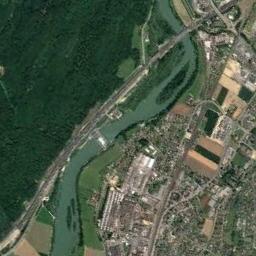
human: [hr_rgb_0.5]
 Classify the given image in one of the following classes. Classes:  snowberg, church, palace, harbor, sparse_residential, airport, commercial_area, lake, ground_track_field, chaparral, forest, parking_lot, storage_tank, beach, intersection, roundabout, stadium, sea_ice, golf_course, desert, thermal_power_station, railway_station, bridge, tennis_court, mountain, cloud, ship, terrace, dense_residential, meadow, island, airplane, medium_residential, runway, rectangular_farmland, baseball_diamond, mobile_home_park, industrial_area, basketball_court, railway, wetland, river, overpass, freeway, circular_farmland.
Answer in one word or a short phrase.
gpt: river